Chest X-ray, AP view. Patient: 46 years old, sex M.
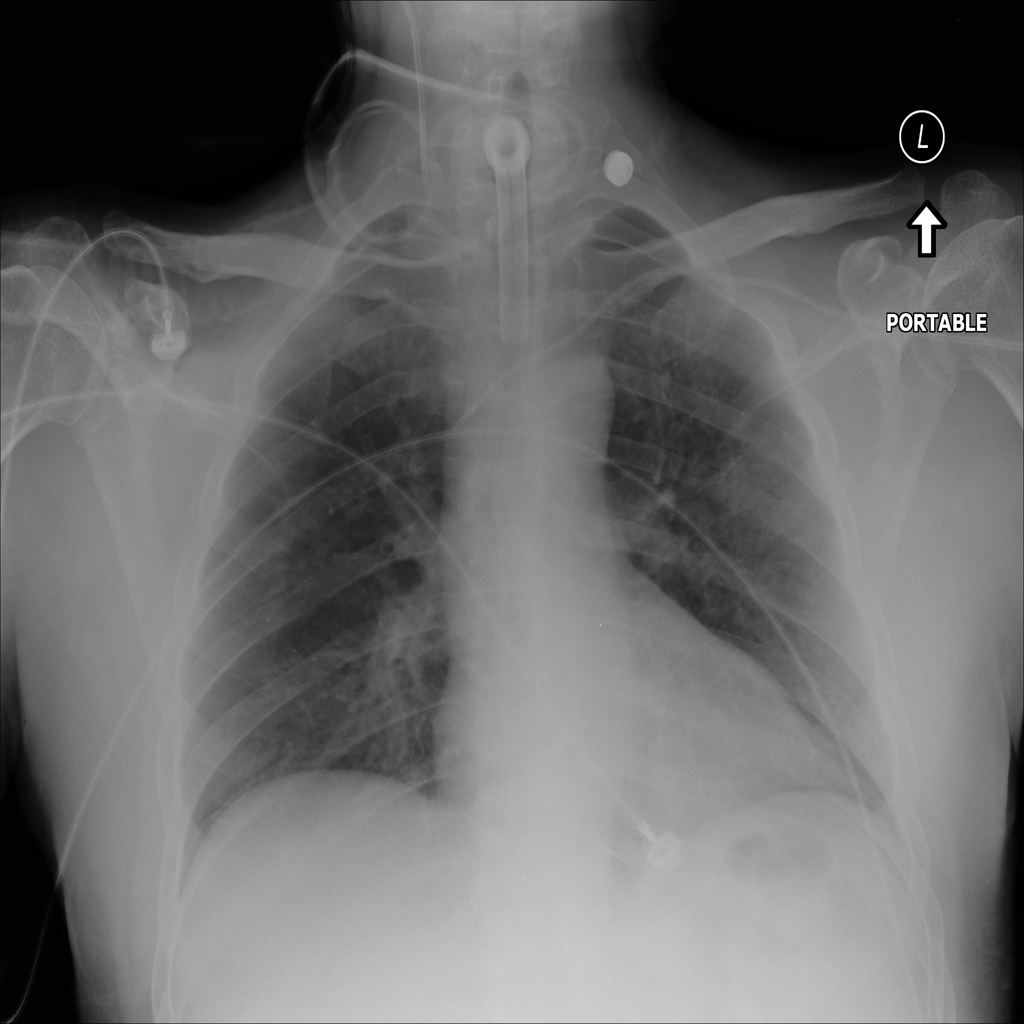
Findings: No Finding